Question: In the widget below, is it possible to change the position of the label of the "radio" groups. I would like something like that instead of having "Type" above the items:
'''
Type o Quantitative
o Qualitative
'''

'''
win <- gwindow("Empirical Phase Diagram")
BigDataGroup <- ggroup(cont=win)
DataGroup <- gframe("Data", container = BigDataGroup, horizontal=FALSE)
grp.file <- ggroup(horizontal=FALSE, container = DataGroup)
lbl.file <- glabel("File: ", container = grp.file)
browse.file <- gfilebrowse(container = grp.file)
Input1Group <- gframe("First input variable ", container = DataGroup, horizontal=FALSE)
grp.text.input1 <- ggroup(horizontal=FALSE, container = Input1Group)
lbl.text.input1 <- glabel("Column index", container = grp.text.input1)
insert.text.input1 <- gedit(text="A", container = grp.text.input1)
grp.type.input1 <- ggroup(horizontal=FALSE, container = Input1Group)
#addSpring(grp.type.input1)
lbl.type.input1 <- glabel("Type ", container = grp.type.input1)
insert.type.input1 <- gradio(items=c("Quantitative", "Qualitative"), container = grp.type.input1)
Input2Group <- gframe("Second input variable ", container = DataGroup, horizontal=FALSE)
grp.text.input2 <- ggroup(horizontal=FALSE, container = Input2Group)
lbl.text.input2 <- glabel("Column index", container = grp.text.input2)
insert.text.input2 <- gedit(text="B", container = grp.text.input2)
grp.type.input2 <- ggroup(horizontal=FALSE, container = Input2Group)
lbl.type.input2 <- glabel("Type ", container = grp.type.input2)
insert.type.input2 <- gradio(items=c("Quantitative", "Qualitative"), container = grp.type.input2)
grp.text.output <- ggroup(horizontal=FALSE, container = DataGroup)
lbl.text.output <- glabel("Output variable range ", container = grp.text.output)
insert.text.output <- gedit(initial.msg="type a range e.g. C:AD", container = grp.text.output)
OptionsGroup <- ggroup(horizontal=FALSE, container = BigDataGroup)
grp.colorspace <- ggroup(horizontal=FALSE, container = OptionsGroup)
insert.colorspace <- gradio(items=c("RGB", "LAB", "LUV"))
lbl.colorspace <- gframe("Color space ", container = grp.colorspace)
add(lbl.colorspace, insert.colorspace)
GoGroup <- ggroup(horizontal=FALSE, container = BigDataGroup)
addSpring(GoGroup)
read <- gbutton(text="Go", container = GoGroup,
handler = function(h, ...) {
print(EPD(filename=svalue(browse.file),
input1=svalue(insert.text.input1),
input2=svalue(insert.text.input2),
outputs=svalue(insert.text.output),
color.space=svalue(insert.colorspace))
)
}
)
'''
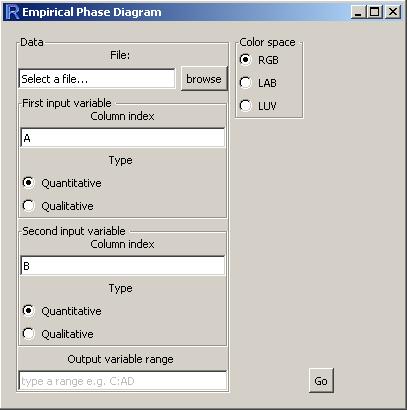
Answer: Two things:
In 'gWidgets' you can use a 'glayout' container to put labels on the left. Something like:
'''
tbl <- glayout(cont=parent_container)
tbl[1,1] <- "Type" ## or glabel("Type ", container = tbl)
tbl[1,2] <- (insert.type.input1 <- gradio(items=c("Quantitative", "Qualitative"), container = tbl))
'''
The latter double assignment gives you access to the radio widget. You can also get this with tbl[1,2]. This works fine, but you need to do some bookkeeping for the row index.
In 'gWidgets2' (on github only right now) there is also the 'gformlayout' container which makes this easier:
'''
flyt <- gformlayout(cont=parent_container)
insert.type.input1 <- gradio(items=c("Quantitative", "Qualitative"),
horizontal=FALSE,
label = "Type", container = flyt)
'''
As an aside, if you are using 'gWidgets2RGtk2' you can modify the font of this label, but it is super hacky. E.g.:
'''
get_labels <- function(fl) {
children <- Map(function(x) x$getWidget(), fl$widget$getChildren())
labels <- Filter(function(x) is(x, "GtkLabel"), children)
names(labels) <- sapply(labels, function(x) x$getText())
labels
}
## Then to set the font of a label you can do:
labels <- get_labels(flyt)
flyt$set_rgtk2_font(labels[["Type"]], list(weight="bold"))
'''
And, if you are still using tcltk, this function should work:
'''
set_formlayout_font <- function(fl, value, row) {
l = tcl("grid", "slaves", fl$widget, row=row-1, column=0)
fl$set_font_ttk(value, l)
}
set_formlayout_font(fl, list(color="blue"), 2) ## 2nd row
'''